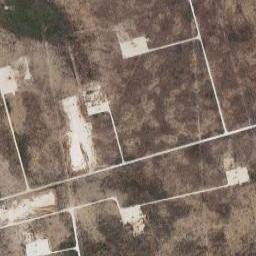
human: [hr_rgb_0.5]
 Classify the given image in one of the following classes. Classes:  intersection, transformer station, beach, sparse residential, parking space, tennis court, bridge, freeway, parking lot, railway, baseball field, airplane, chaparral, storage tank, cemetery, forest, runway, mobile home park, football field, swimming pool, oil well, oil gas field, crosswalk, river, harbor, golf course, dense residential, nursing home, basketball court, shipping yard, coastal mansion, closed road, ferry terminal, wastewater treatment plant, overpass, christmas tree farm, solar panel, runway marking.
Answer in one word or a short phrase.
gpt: oil gas field